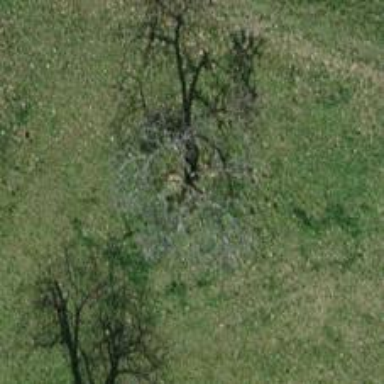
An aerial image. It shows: Deciduous broadleaved tree in garden.